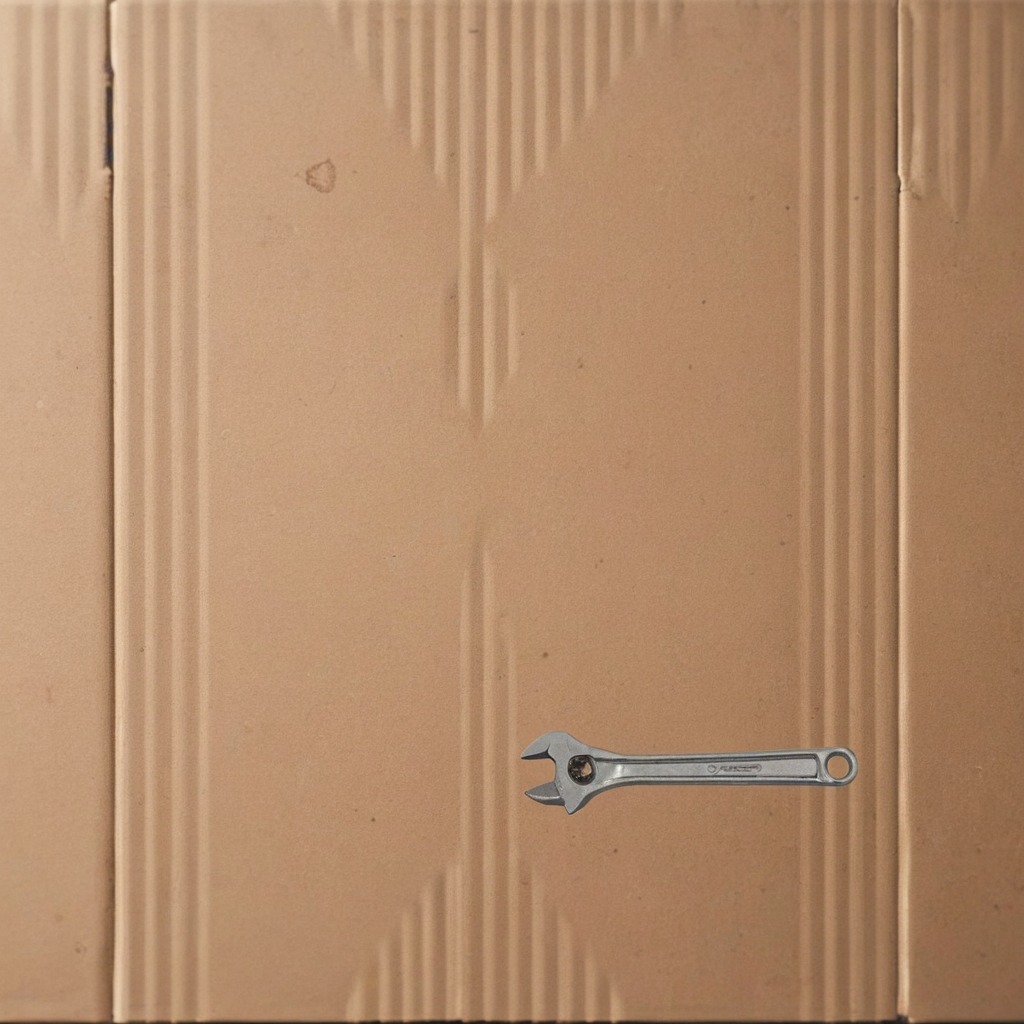
An wrench lying on a cardboard box surface in an outdoor workshop during daytime bright natural light soft shadows slightly creased but